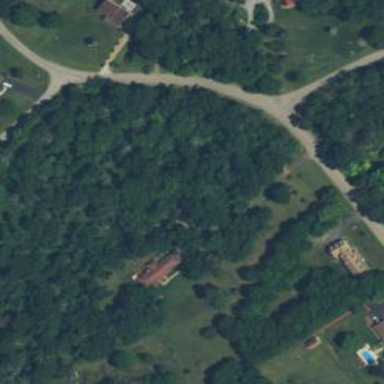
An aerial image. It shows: Driveway leading to service road.